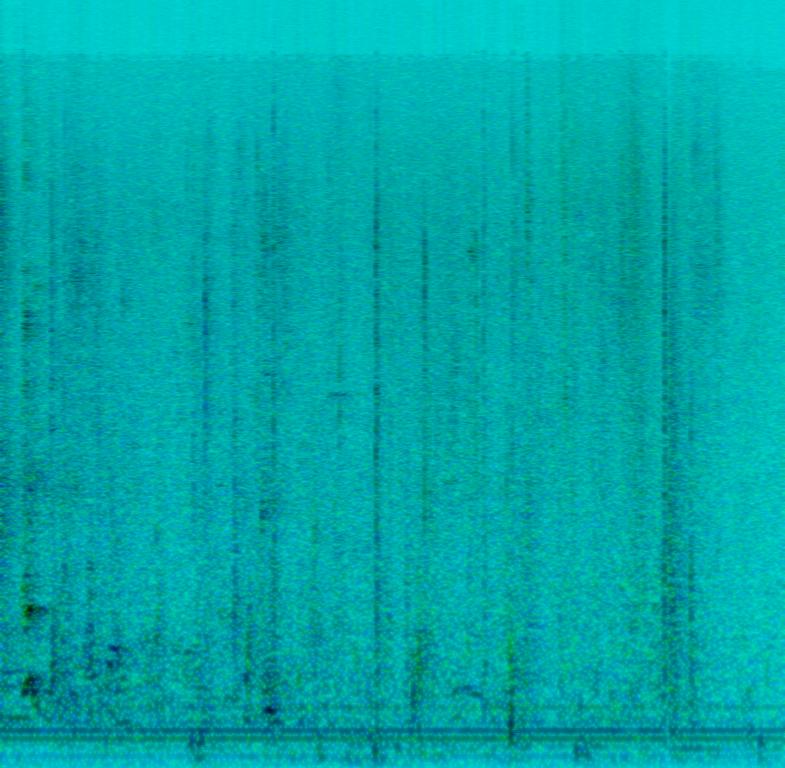
This classical sonata features a harpsichord playing a melody. This is accompanied by a cello playing the bass notes. There are no other instruments in this song. There is no voice in this song. This song can be played as a lullaby.